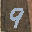
Label: 9